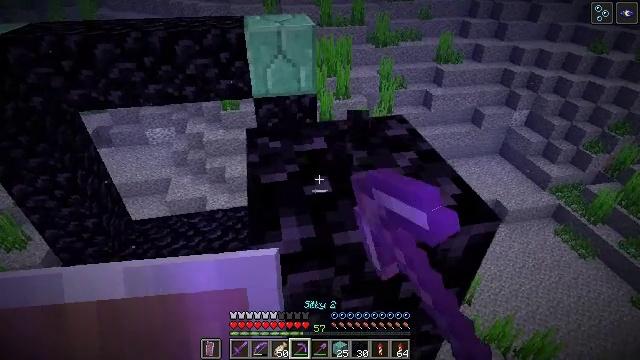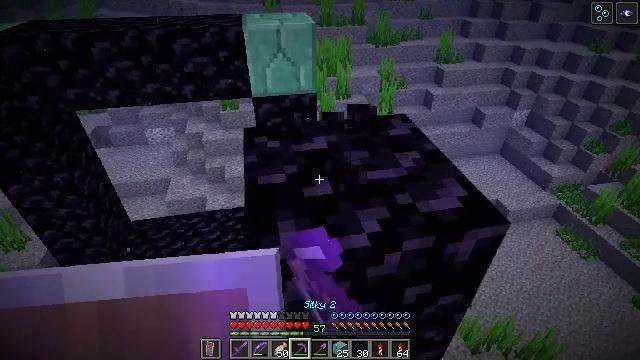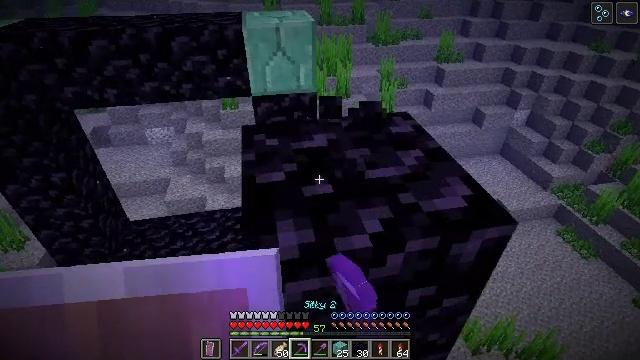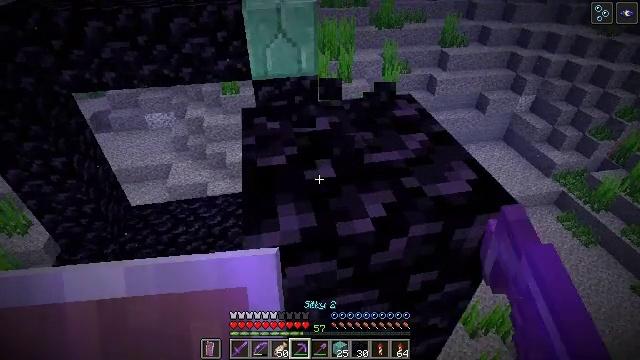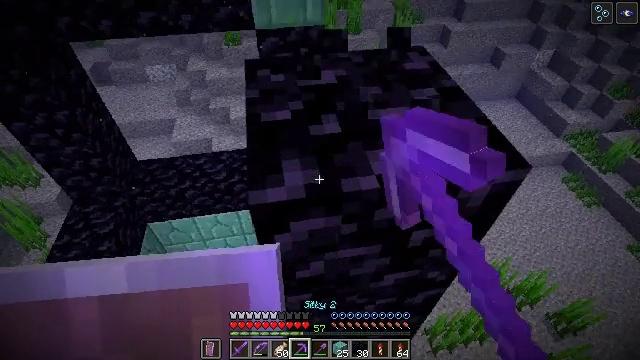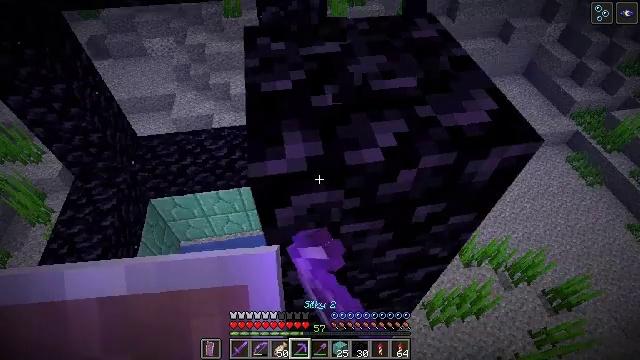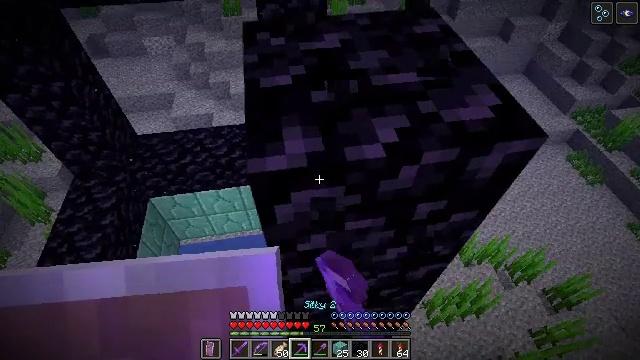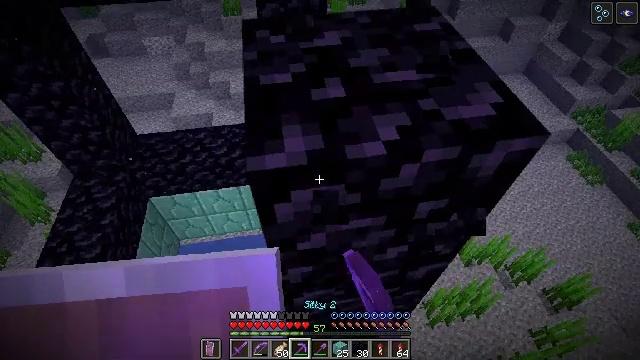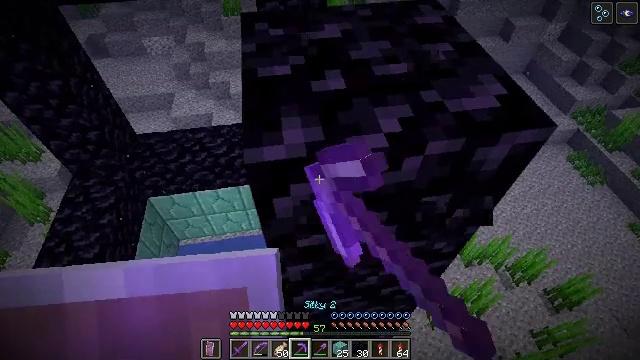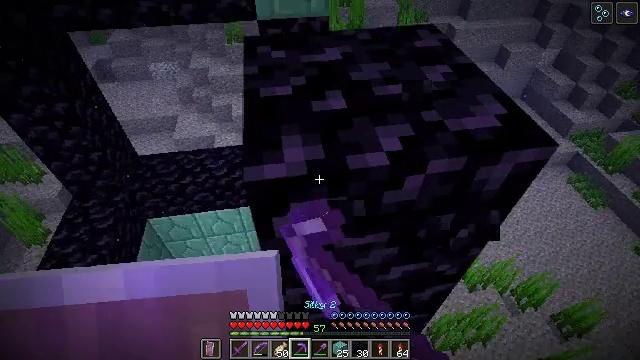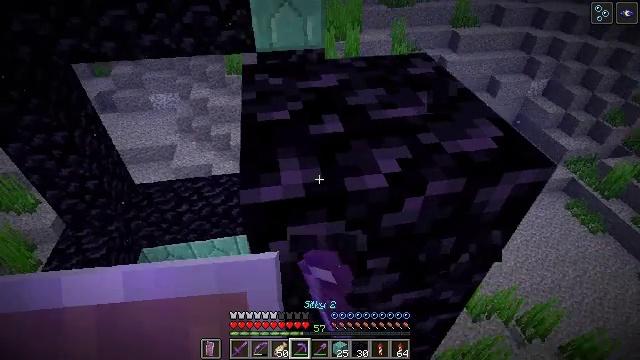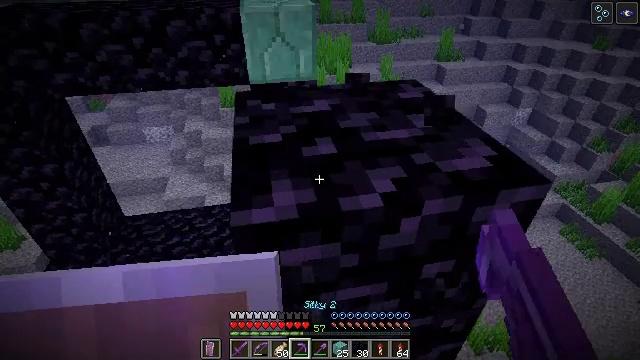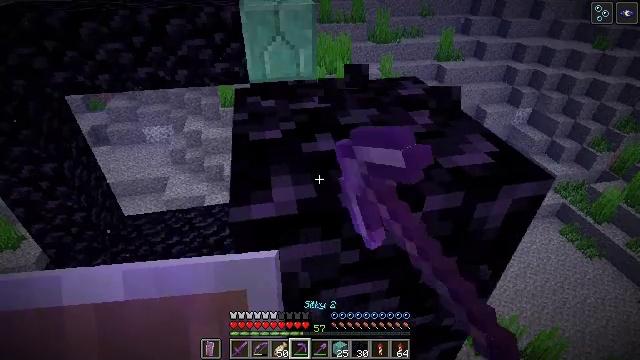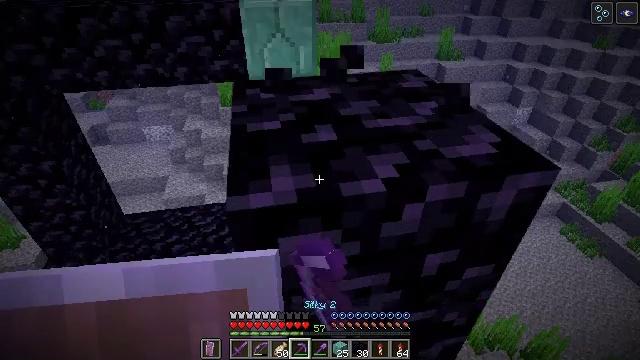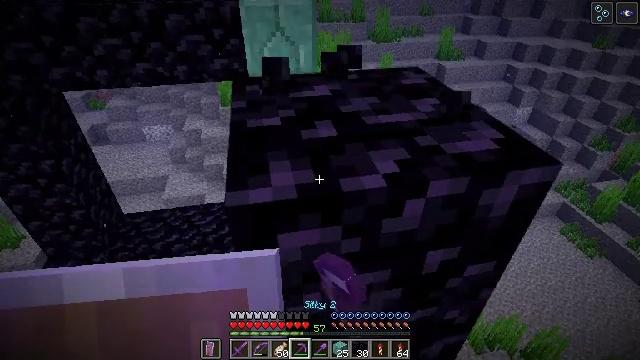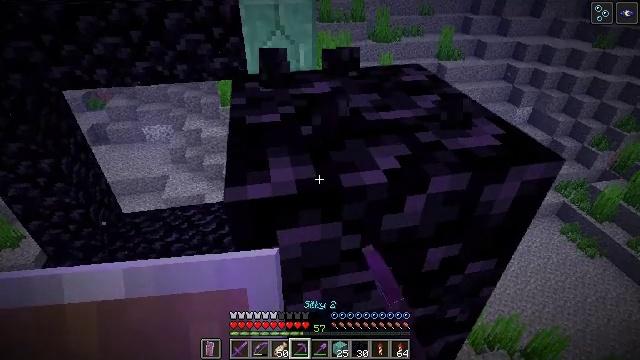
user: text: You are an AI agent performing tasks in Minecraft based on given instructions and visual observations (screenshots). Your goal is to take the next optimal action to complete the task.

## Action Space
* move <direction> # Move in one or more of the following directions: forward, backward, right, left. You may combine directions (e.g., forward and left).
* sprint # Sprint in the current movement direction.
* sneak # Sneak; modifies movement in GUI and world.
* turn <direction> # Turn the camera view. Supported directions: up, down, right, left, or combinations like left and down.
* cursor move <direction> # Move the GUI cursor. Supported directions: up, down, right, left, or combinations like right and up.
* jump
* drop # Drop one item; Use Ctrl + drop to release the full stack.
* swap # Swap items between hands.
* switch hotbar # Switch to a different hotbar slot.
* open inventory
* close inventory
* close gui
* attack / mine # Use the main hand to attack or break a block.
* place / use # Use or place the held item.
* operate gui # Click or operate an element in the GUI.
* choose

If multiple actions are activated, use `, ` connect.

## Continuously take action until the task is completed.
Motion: motion action
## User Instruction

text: Mine the obsidian block.
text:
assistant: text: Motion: attack / mine
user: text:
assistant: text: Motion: attack / mine
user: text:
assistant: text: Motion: turn down, attack / mine
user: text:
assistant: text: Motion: turn left and down, attack / mine
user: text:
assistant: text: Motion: turn down, attack / mine
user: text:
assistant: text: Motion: attack / mine
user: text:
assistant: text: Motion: attack / mine
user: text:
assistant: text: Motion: attack / mine
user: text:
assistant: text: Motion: turn up, attack / mine
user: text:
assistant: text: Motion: turn up, attack / mine
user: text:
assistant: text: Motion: turn right and up, attack / mine
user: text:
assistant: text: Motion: attack / mine
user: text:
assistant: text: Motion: attack / mine
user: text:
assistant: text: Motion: attack / mine
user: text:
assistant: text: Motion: attack / mine
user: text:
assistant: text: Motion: attack / mine
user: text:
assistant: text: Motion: attack / mine
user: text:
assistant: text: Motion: attack / mine
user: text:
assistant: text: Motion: attack / mine, jump
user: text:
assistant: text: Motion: attack / mine
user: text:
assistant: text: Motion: attack / mine
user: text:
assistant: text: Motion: turn down, attack / mine
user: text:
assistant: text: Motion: turn down, attack / mine
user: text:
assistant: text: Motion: attack / mine
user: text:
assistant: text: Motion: attack / mine
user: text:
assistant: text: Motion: attack / mine
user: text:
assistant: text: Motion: attack / mine
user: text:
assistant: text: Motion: attack / mine, jump
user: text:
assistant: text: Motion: attack / mine, jump
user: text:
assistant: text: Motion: attack / mine, jump